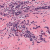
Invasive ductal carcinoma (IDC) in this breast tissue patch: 1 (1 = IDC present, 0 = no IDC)